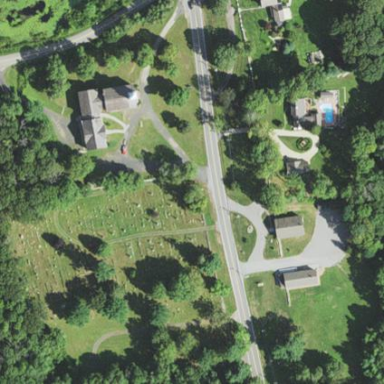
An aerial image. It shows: Cemetery area categorized as "Cemetery".